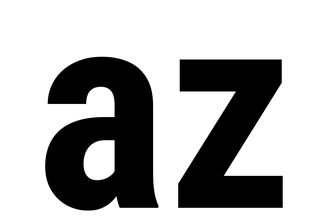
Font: Roboto_Condensed_Bold